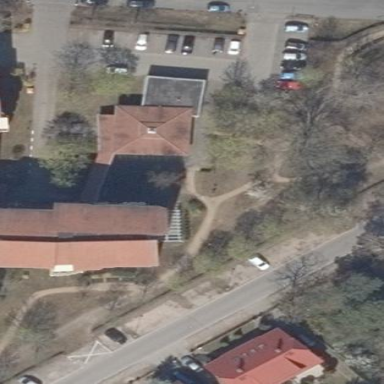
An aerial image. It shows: Part of building.